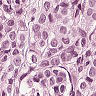
Metastatic tissue present: yes